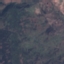
Land use / land cover: HerbaceousVegetation